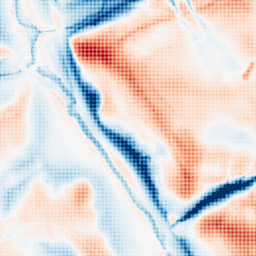
Category: trend_removal
Decomposition family: local_polynomial
Decomposition parameters: window_size: 51
degree: 1
Upsampling method: sinc_hamming
Upsampling parameters: scale: 8
kernel_size: 8
Upsampling scale: 8